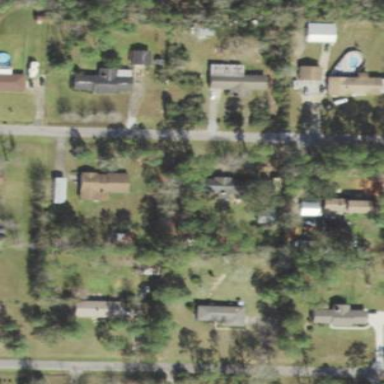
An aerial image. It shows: This residential area consists of single-family homes.